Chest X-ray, PA view. Patient: 66 years old, sex F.
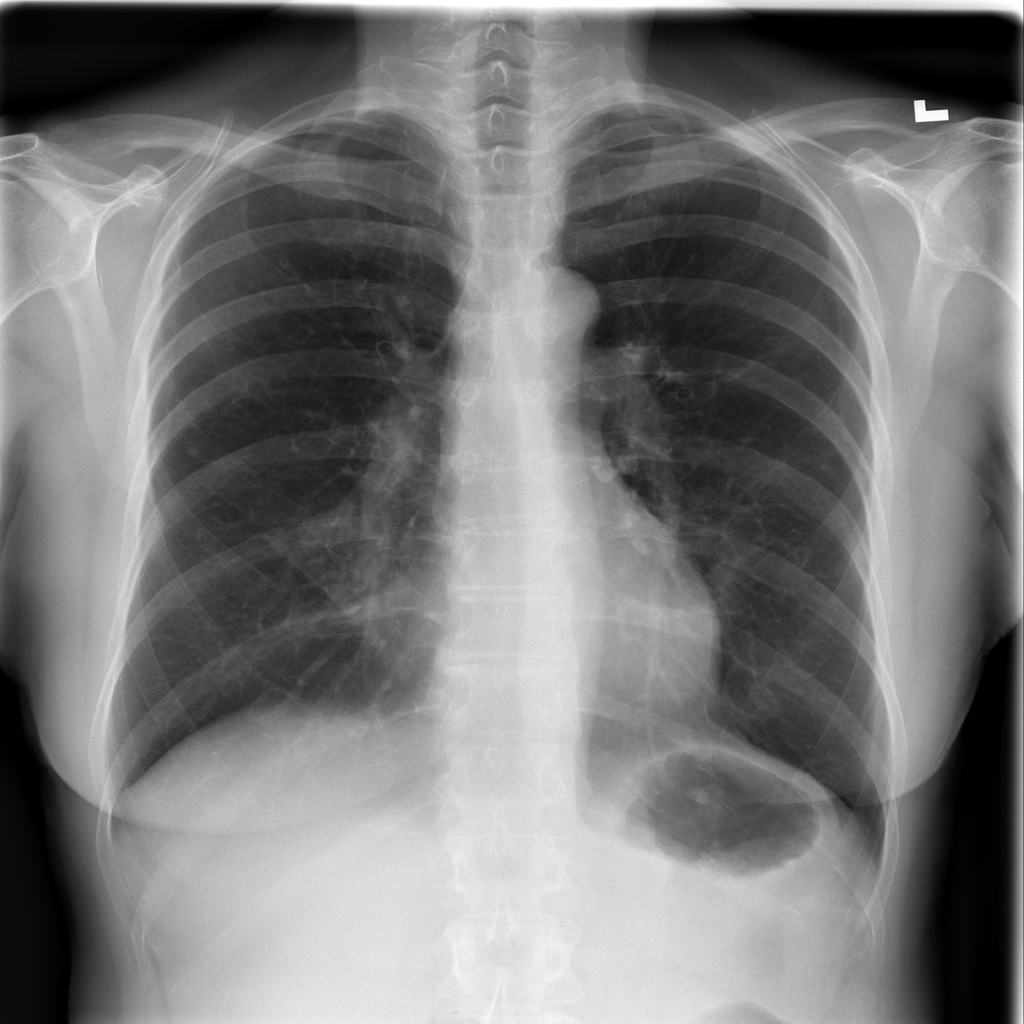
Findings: Nodule